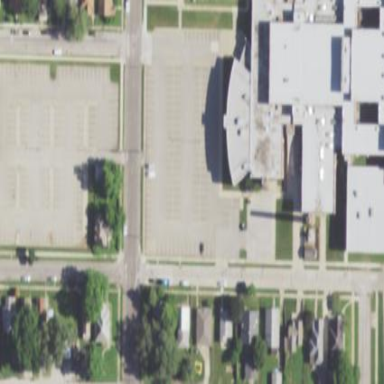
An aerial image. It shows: Parking area with surface.